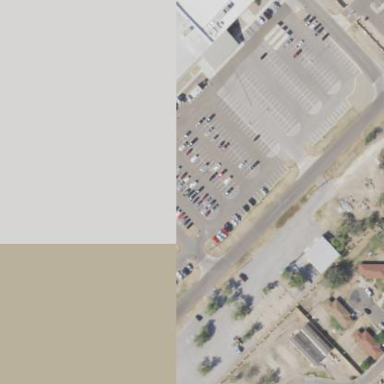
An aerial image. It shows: Paved parking area with Park & Ride facilities.